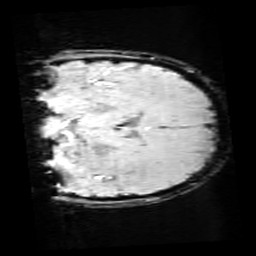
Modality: SWI
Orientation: coronal
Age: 10
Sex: female
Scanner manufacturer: siemens
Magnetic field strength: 3 T
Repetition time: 0.027 s
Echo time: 0.02 s